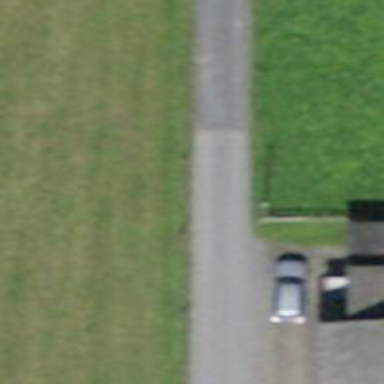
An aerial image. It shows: Smooth asphalt road in residential area.